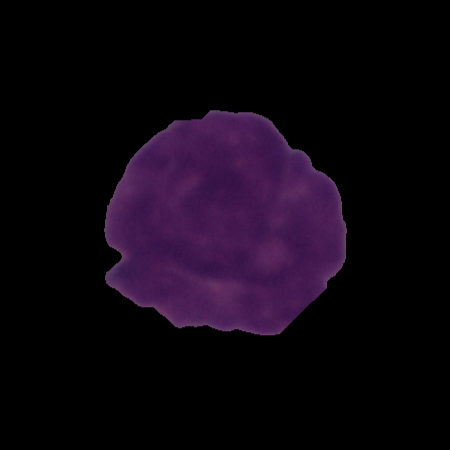
Label: cancer